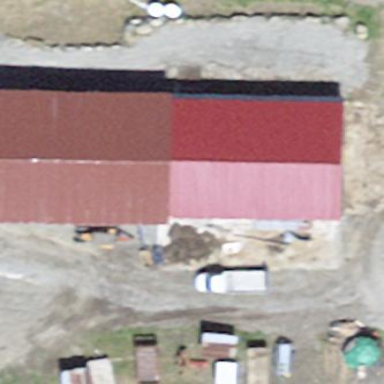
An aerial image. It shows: Building.